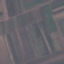
Land use / land cover: AnnualCrop